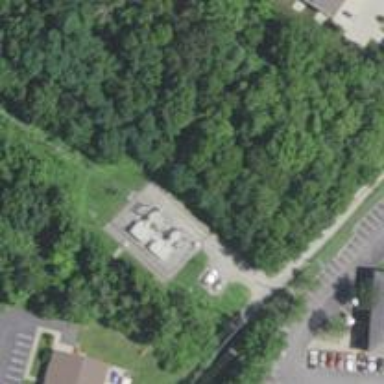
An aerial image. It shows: Substation.